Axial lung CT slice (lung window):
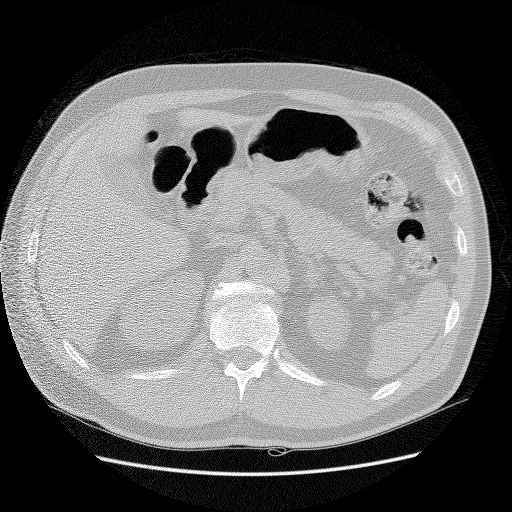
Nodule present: no